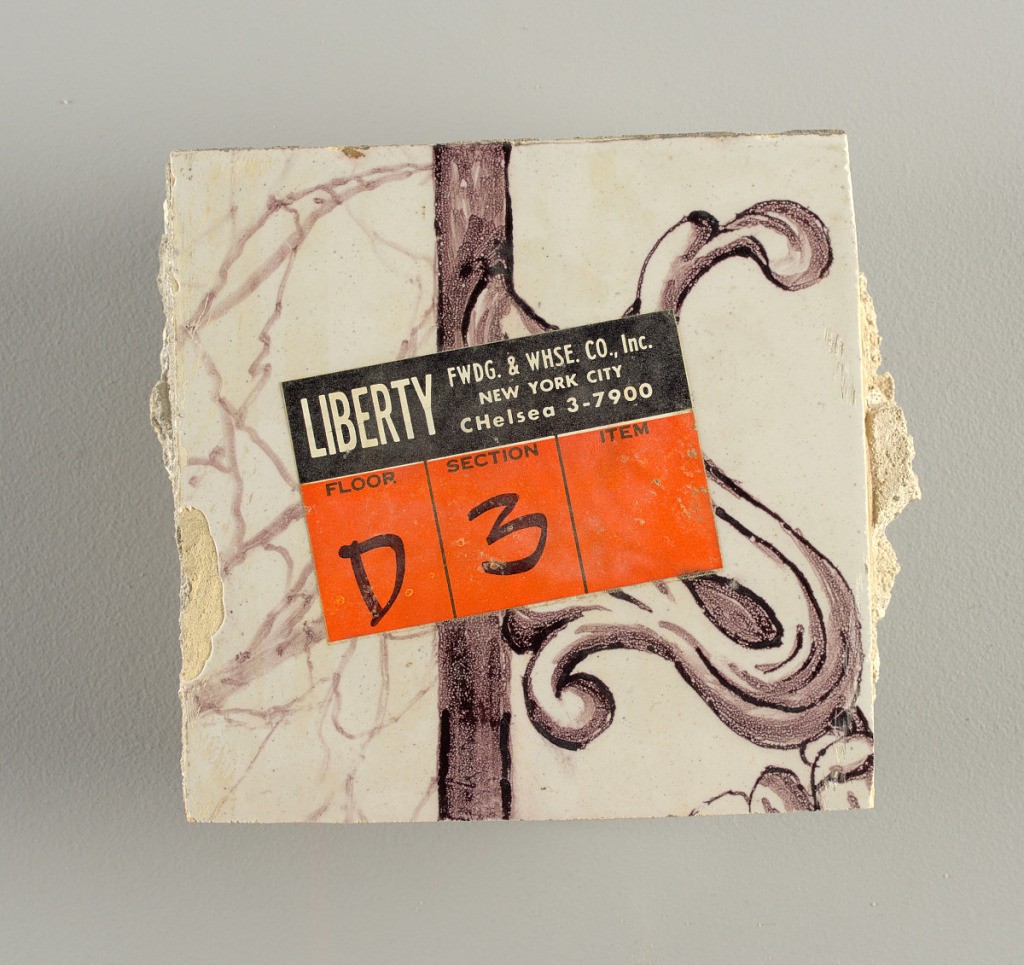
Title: Wall facing
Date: ca. 1725
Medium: tin-glazed earthenware, underglaze
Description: Running design for a frieze or a dado, composed of scrolls of foliage and strapwork, and four repeating motifs--a seated woman in a small upright oval medallion, a putto seated on a rocailled base, and strapwork in axial pattern.  The various panels, A to F, show various repeats of the same design, all being five tiles high and a varying number of tiles wide.